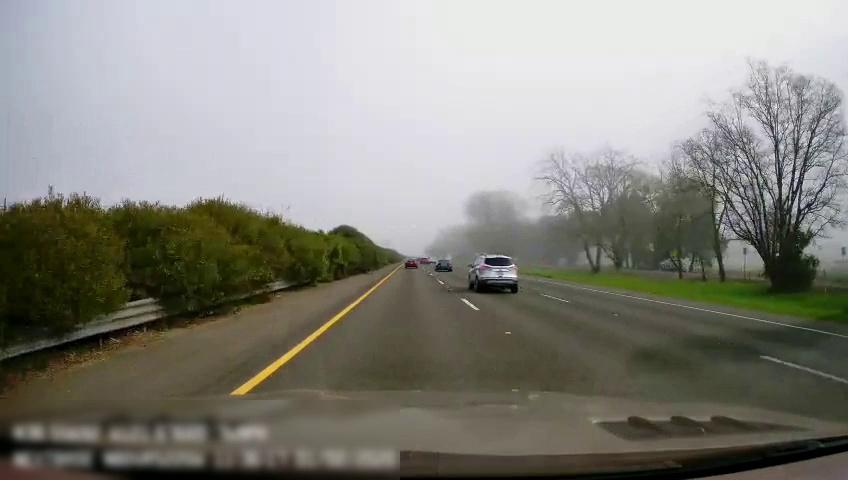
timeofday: Day
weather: Sunny
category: Drivable Space
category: Vehicles | Car
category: Vehicles | SUV
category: Vehicles | Car
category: Lanes | Current Lane
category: Lanes | Current Lane
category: Lanes | Alternate Lane
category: Lanes | Alternate Lane